Field crop: tomato
Growth stage: 2
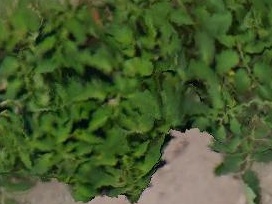
Species: tomato